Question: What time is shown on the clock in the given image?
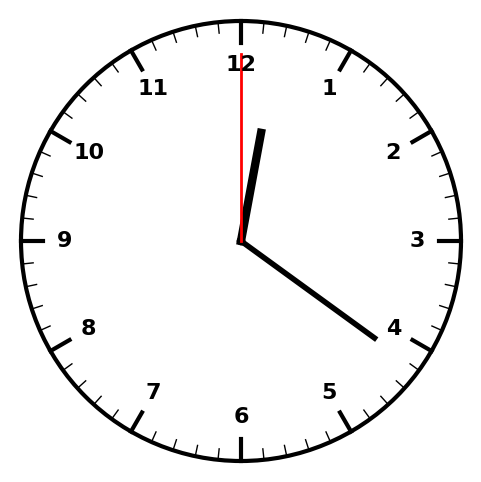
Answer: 12:21:00